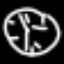
Label: clock